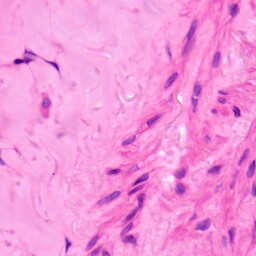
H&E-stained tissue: Lung